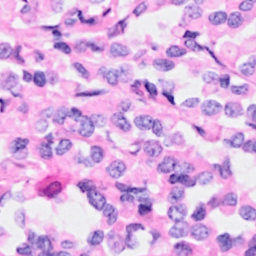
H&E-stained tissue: Breast